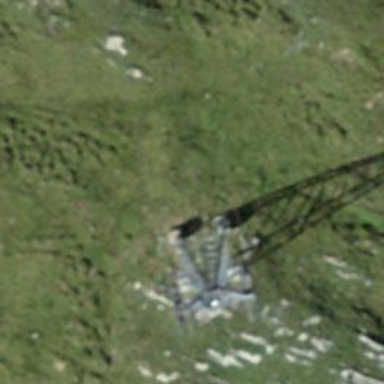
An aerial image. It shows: Pylon used for aerialway.